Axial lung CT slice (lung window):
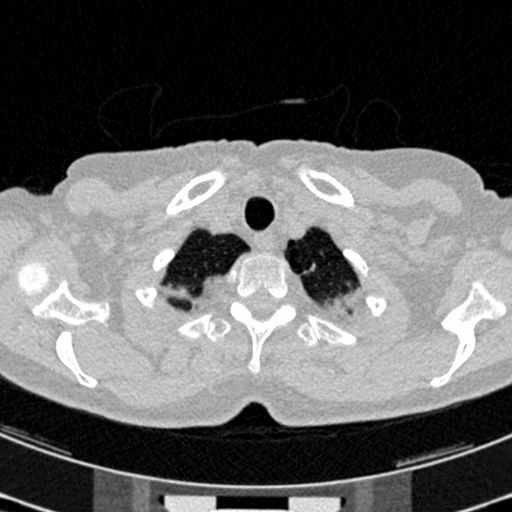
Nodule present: no